Field crop: tomato
Growth stage: 1
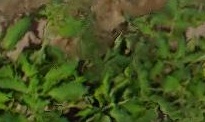
Species: tomato